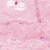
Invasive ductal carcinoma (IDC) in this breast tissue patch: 0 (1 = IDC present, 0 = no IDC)